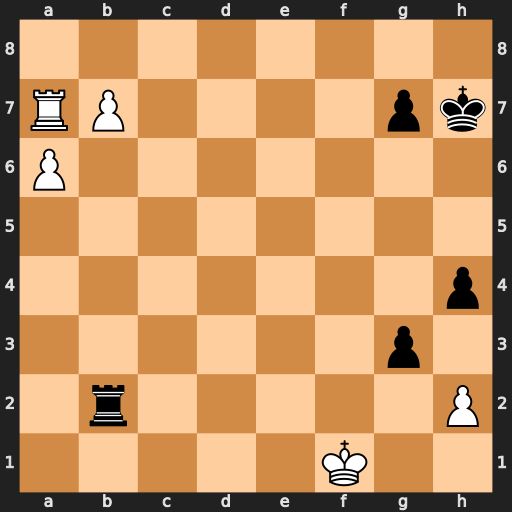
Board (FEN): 8/RP4pk/P7/8/7p/6p1/1r5P/5K2
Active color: w
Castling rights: -
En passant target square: -
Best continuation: hxg3 h3 Kg1 h2+ Kh1 Rb1+ Kxh2